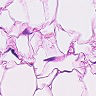
Metastatic tissue present: no